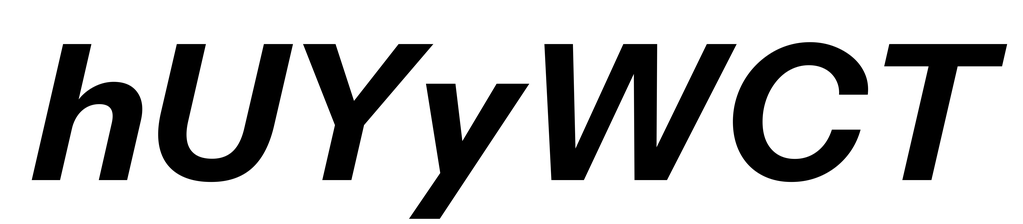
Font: InstrumentSans-Italic_Bold_Italic